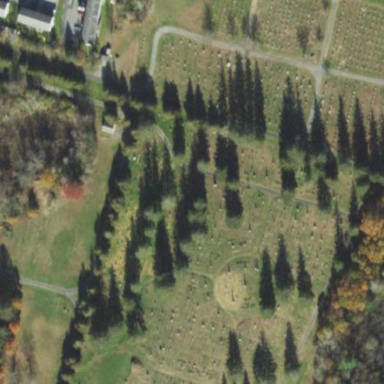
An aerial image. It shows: Cemetery.